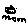
Label: moon